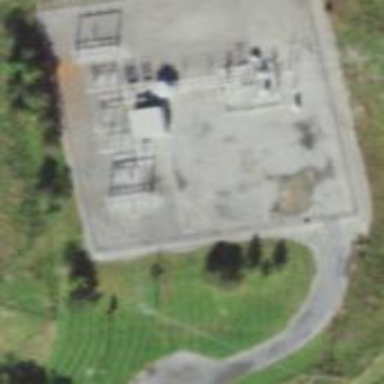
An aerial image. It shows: Power substation surrounded by fence.